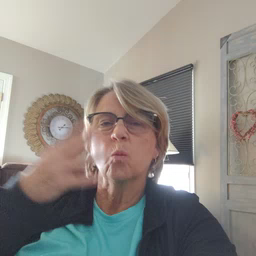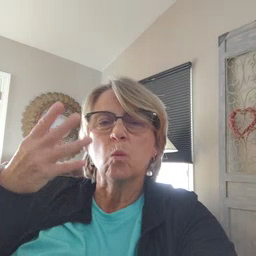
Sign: wet